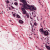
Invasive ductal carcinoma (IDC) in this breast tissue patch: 0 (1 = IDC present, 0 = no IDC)